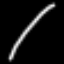
Label: line